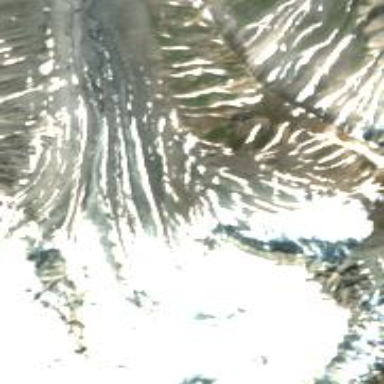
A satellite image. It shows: Majestic glacier in the distance.